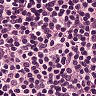
Metastatic tissue present: no